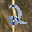
Label: 2